You are looking at a signal-to-image encoding: consecutive vibration samples arranged as the rows of a grayscale square. Classify the bearing condition as one of: normal, inner_race, outer_race, ball.
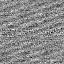
Answer: normal